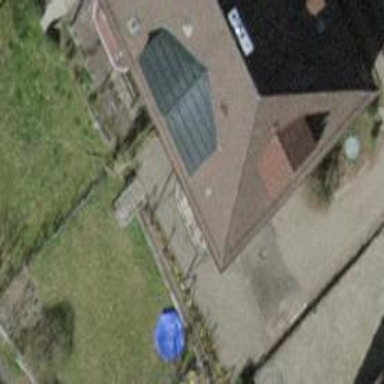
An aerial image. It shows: Semidetached house.